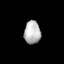
Tissue: lung
Cell type: Myeloid cells
Senescence score: 0.1877
Nuclear area (px): 371
Mean DAPI intensity: 182.534